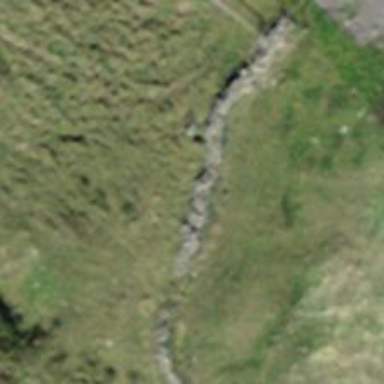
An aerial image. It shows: Wall barrier.